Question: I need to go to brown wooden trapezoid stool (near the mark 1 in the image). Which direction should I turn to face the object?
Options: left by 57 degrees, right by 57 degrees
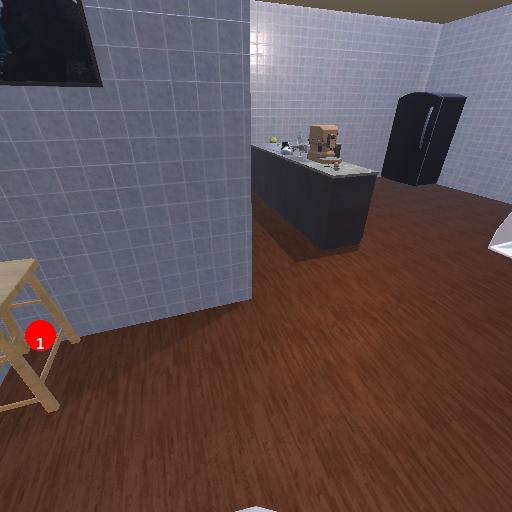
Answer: left by 57 degrees